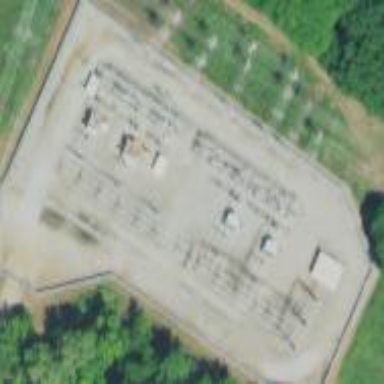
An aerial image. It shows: There is distribution substation enclosed by fence.